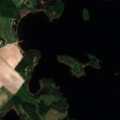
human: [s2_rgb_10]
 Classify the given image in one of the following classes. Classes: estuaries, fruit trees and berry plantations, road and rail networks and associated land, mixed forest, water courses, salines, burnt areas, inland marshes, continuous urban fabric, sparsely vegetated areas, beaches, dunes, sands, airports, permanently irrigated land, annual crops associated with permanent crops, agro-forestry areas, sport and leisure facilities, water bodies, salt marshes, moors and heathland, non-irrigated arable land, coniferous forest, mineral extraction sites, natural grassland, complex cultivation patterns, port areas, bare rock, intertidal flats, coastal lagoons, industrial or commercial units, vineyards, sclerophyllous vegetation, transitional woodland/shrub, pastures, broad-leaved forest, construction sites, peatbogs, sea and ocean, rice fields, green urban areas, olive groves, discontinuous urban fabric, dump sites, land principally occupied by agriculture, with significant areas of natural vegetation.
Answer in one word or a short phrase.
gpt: land principally occupied by agriculture, with significant areas of natural vegetation, mixed forest, water bodies